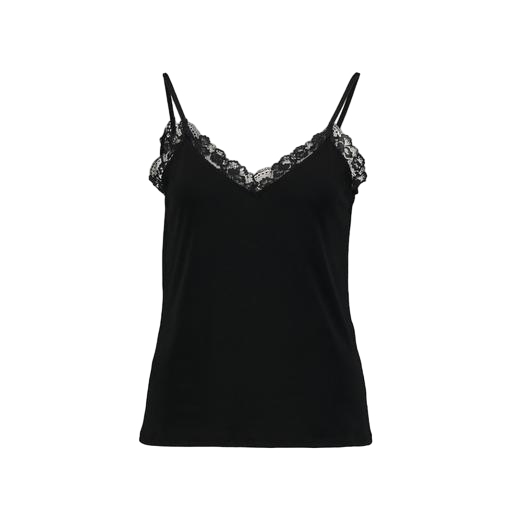
black curve cami rib lace, black dentelle lace-detail camisole, black lace cami, white background